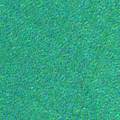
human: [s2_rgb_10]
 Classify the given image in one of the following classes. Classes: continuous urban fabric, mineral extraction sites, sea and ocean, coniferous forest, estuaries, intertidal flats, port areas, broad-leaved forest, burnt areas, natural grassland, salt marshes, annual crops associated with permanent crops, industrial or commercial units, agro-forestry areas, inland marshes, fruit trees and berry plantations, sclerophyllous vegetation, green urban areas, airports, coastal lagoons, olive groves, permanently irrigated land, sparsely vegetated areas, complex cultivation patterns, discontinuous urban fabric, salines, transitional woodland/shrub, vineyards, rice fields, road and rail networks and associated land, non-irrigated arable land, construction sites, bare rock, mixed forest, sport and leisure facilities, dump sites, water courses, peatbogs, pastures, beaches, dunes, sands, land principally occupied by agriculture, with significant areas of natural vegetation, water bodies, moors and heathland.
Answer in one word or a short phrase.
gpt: sea and ocean